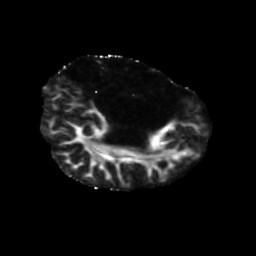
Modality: FA
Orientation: axial
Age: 48
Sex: male
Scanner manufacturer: siemens
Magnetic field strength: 3 T
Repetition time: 5.47 s
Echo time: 0.0854 s